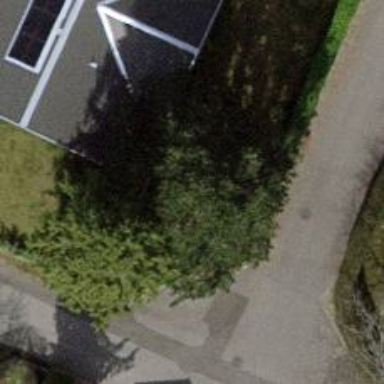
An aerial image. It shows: Evergreen tree with needle-leaved leaves.